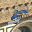
Label: 5